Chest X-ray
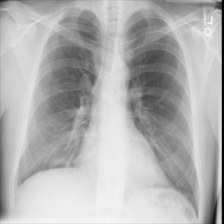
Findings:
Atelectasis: negative
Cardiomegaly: negative
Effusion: negative
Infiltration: negative
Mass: negative
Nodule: negative
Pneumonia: negative
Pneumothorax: negative
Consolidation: negative
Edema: negative
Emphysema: negative
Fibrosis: negative
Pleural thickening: negative
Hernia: negative